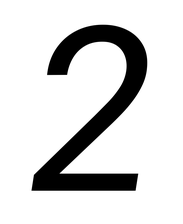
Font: Roboto-Italic_Italic